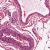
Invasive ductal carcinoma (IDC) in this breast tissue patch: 0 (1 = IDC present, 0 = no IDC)